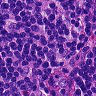
Metastatic tissue present: no